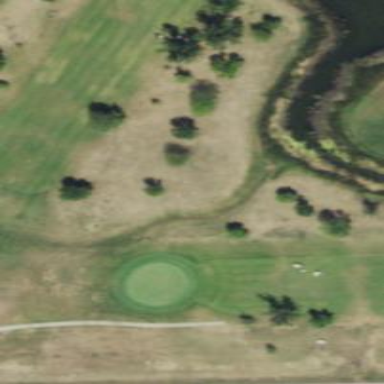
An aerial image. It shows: Picturesque scene of golf course with lateral water hazard.